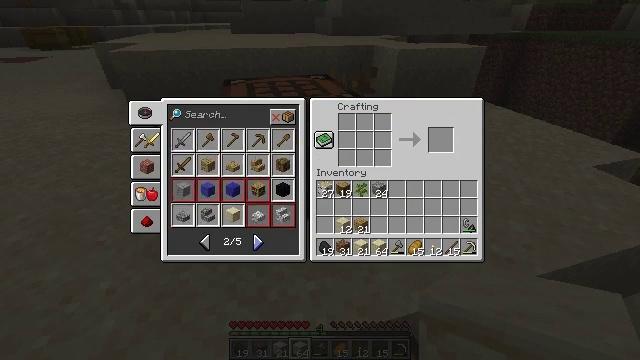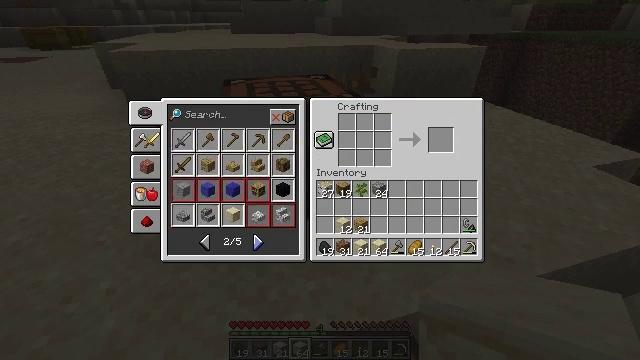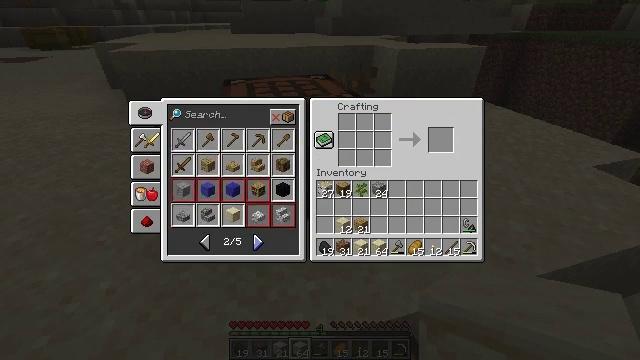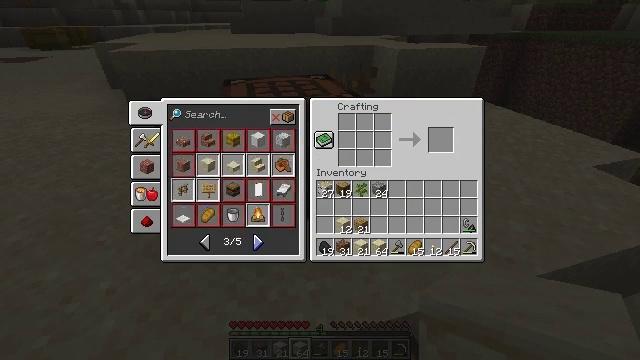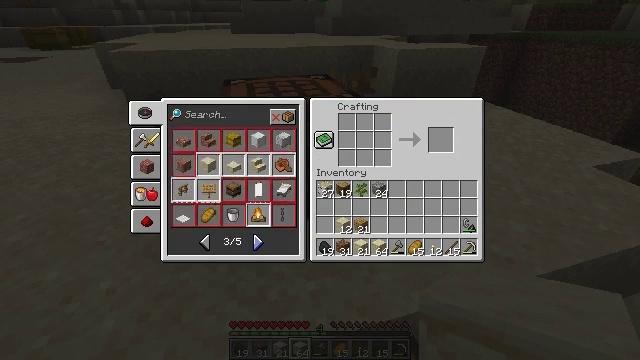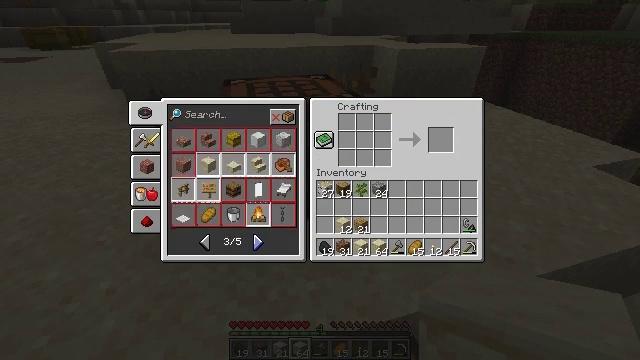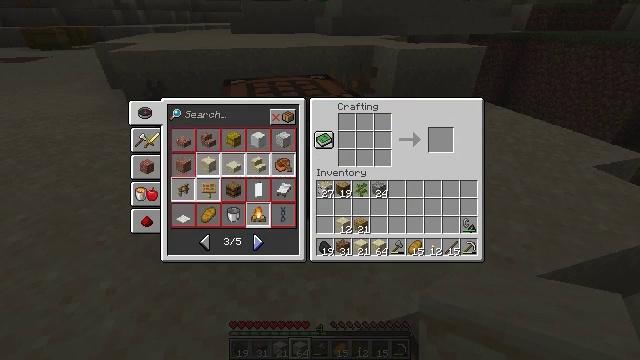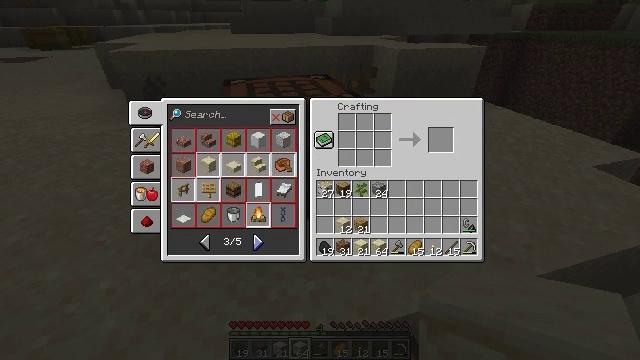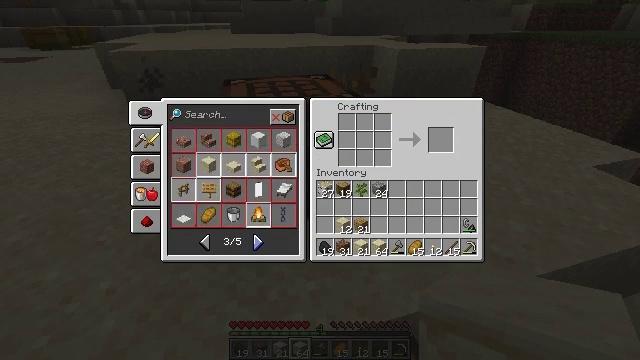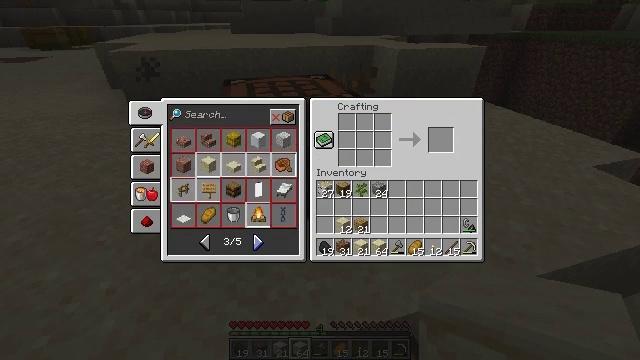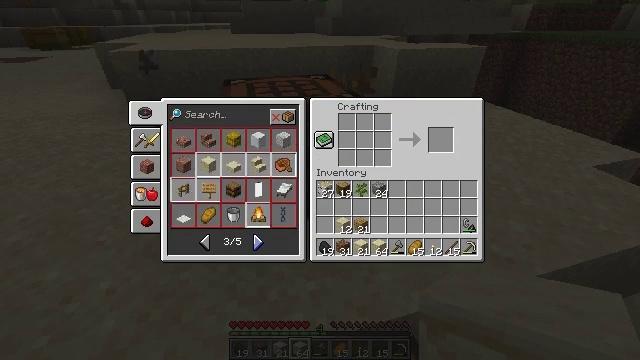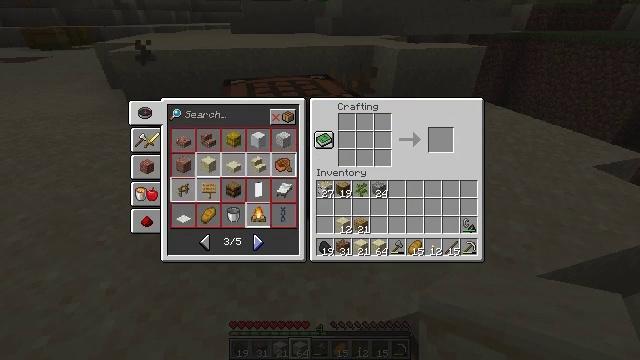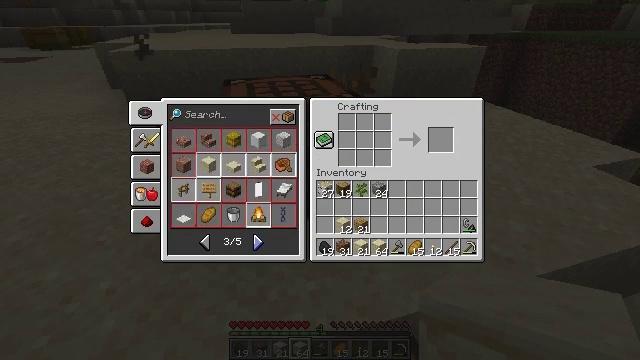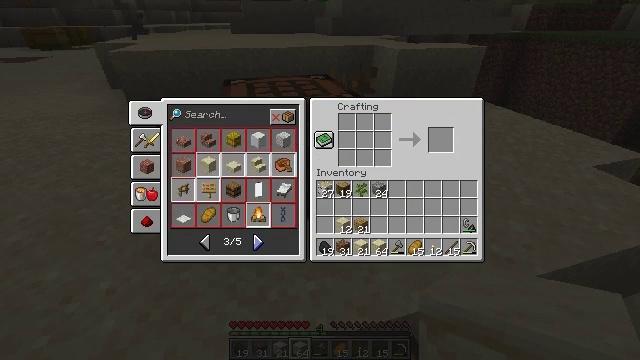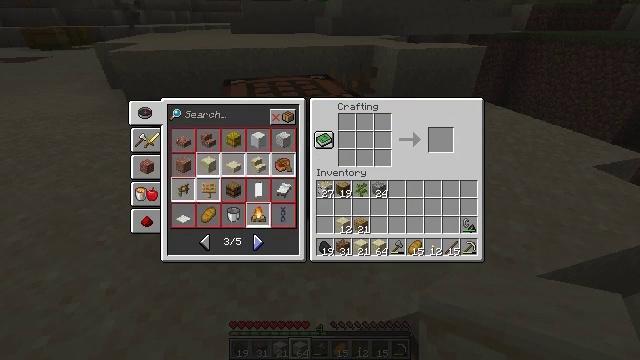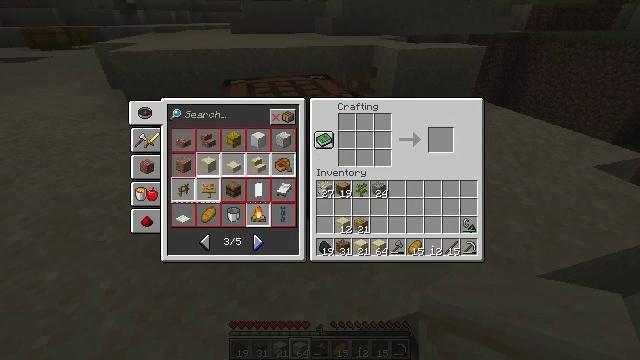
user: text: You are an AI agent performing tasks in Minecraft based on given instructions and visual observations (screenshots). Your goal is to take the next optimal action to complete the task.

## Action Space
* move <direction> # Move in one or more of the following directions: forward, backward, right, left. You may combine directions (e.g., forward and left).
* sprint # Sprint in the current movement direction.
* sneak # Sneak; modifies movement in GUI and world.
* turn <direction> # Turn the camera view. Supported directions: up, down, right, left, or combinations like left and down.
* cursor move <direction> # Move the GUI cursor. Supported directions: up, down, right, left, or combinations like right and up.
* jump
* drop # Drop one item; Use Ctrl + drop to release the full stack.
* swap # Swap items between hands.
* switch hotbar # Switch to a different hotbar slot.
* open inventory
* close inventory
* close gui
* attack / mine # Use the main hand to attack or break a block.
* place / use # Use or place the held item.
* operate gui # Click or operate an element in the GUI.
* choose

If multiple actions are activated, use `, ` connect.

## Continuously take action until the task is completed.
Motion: motion action
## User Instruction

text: Make cut sandstone from sandstone blocks.
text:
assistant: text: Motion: no_op
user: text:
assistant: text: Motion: no_op
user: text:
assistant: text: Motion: operate gui
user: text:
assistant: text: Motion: no_op
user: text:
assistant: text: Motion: no_op
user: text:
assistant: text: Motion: no_op
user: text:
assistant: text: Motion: no_op
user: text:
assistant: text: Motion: no_op
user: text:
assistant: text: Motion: no_op
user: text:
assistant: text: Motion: no_op
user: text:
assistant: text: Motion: no_op
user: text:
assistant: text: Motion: no_op
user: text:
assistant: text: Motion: no_op
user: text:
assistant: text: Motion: no_op
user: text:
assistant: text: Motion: no_op
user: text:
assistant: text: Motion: no_op
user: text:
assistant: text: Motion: operate gui
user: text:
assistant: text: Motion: operate gui
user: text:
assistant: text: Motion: operate gui
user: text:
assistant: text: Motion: no_op
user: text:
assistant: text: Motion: no_op
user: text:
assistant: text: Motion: no_op
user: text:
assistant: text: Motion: no_op
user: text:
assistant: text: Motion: no_op
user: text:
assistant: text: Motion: no_op
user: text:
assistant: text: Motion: operate gui
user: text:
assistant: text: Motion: operate gui
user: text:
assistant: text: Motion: operate gui
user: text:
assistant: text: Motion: no_op
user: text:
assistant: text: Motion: no_op